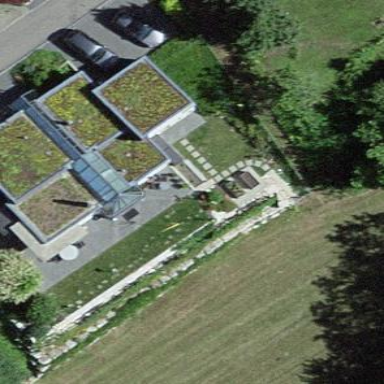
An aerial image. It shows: Simple and straightforward house.